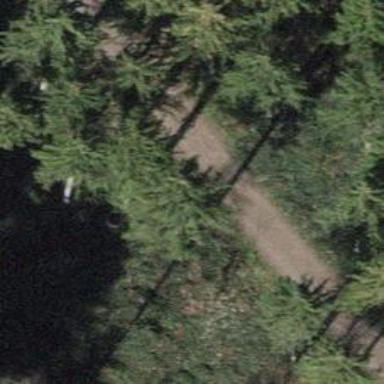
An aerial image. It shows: Track with fine gravel surface. The track has grade2 tracktype.